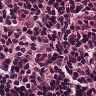
Metastatic tissue present: no